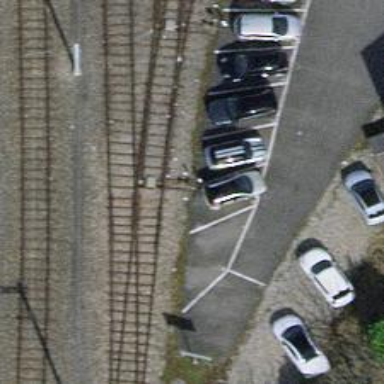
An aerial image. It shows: Railway switch.